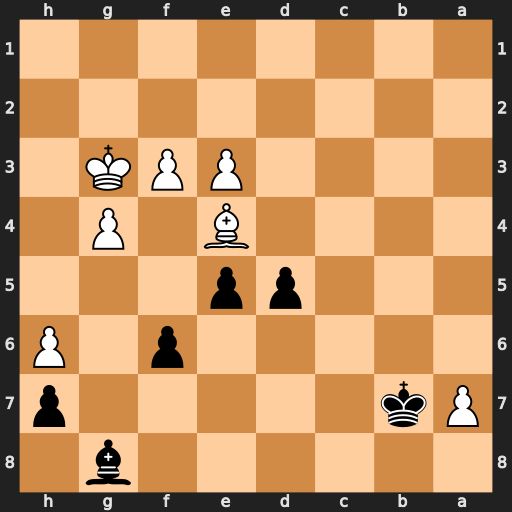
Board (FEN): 6b1/Pk5p/5p1P/3pp3/4B1P1/4PPK1/8/8
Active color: b
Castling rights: -
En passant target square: -
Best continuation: dxe4 a8=Q+ Kxa8